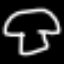
Label: mushroom